Question: how can I create a triangle gap on the bottom of a cardview like this in android studio?

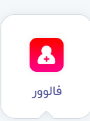
Answer: You can use the 'TriangleEdgeTreatment' included in the Material Components Library.
Just use a simple layout like:
'''
<com.google.android.material.card.MaterialCardView
android:id="@+id/card"
.../>
'''
then apply the 'TriangleEdgeTreatment' on the bottom edge:
'''
MaterialCardView cardView = findViewById(R.id.card);
cardView.setShapeAppearanceModel(cardView.getShapeAppearanceModel().toBuilder()
.setBottomEdge(new TriangleEdgeTreatment(40.f, true))
.build());
'''
<URL>